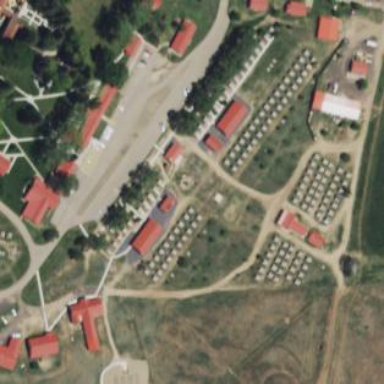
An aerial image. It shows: Campsite for tourism.